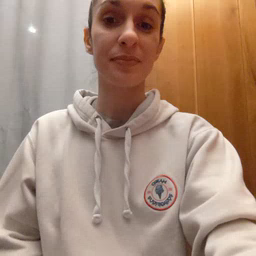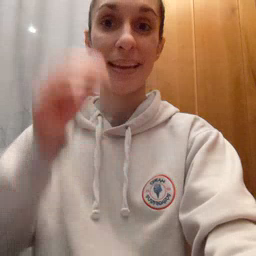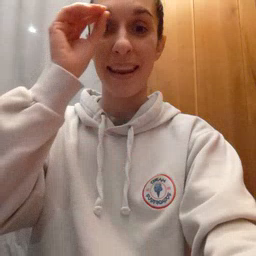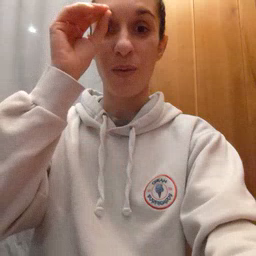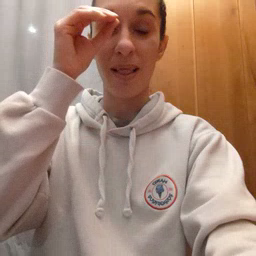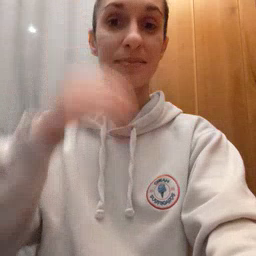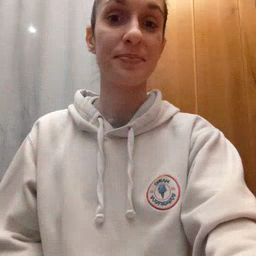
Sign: owl